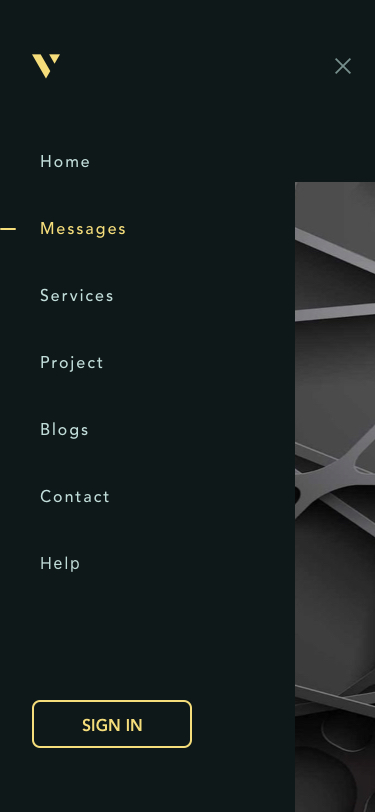
Text in this UI design:
Home
Messages
Services
Project
Blogs
Contact
Help